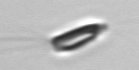
Label: Chrysochromulina